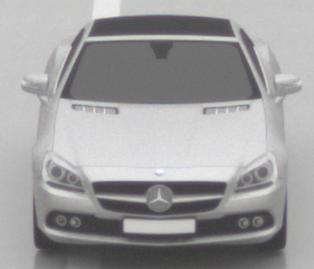
Make: Mercedes-Benz
Model: SLK 200
Detailed model: SLK-Class (172)
Model produced from: 2011/03
Model produced until: 2015/04
Doors: 2
Color: white
Road condition: wet road
Daytime: midday
Contrast: low contrast